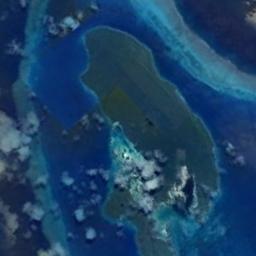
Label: island